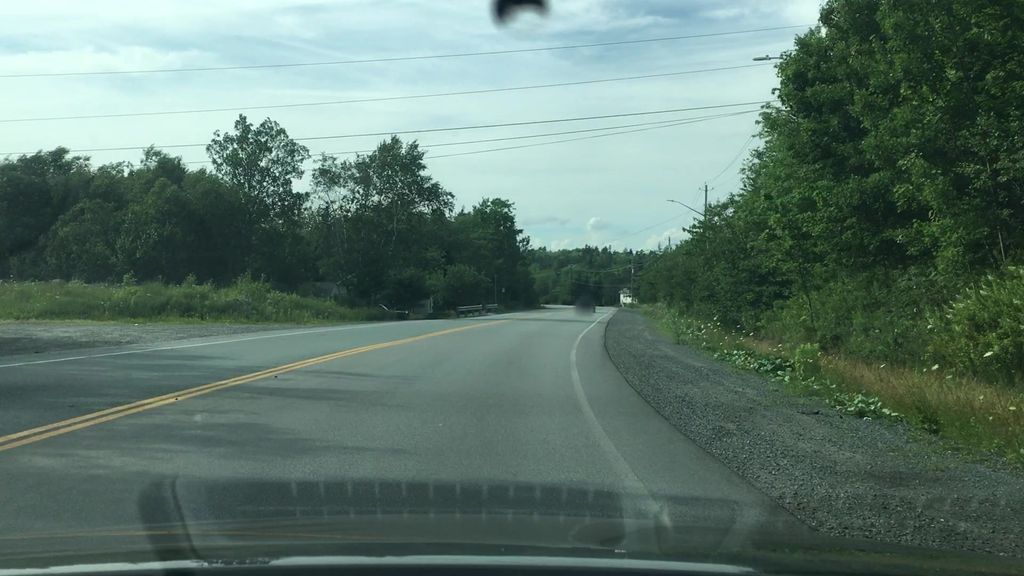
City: halifax